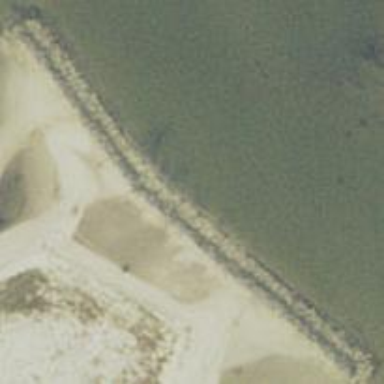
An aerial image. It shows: Breakwater structure.